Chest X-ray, AP view. Patient: 28 years old, sex F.
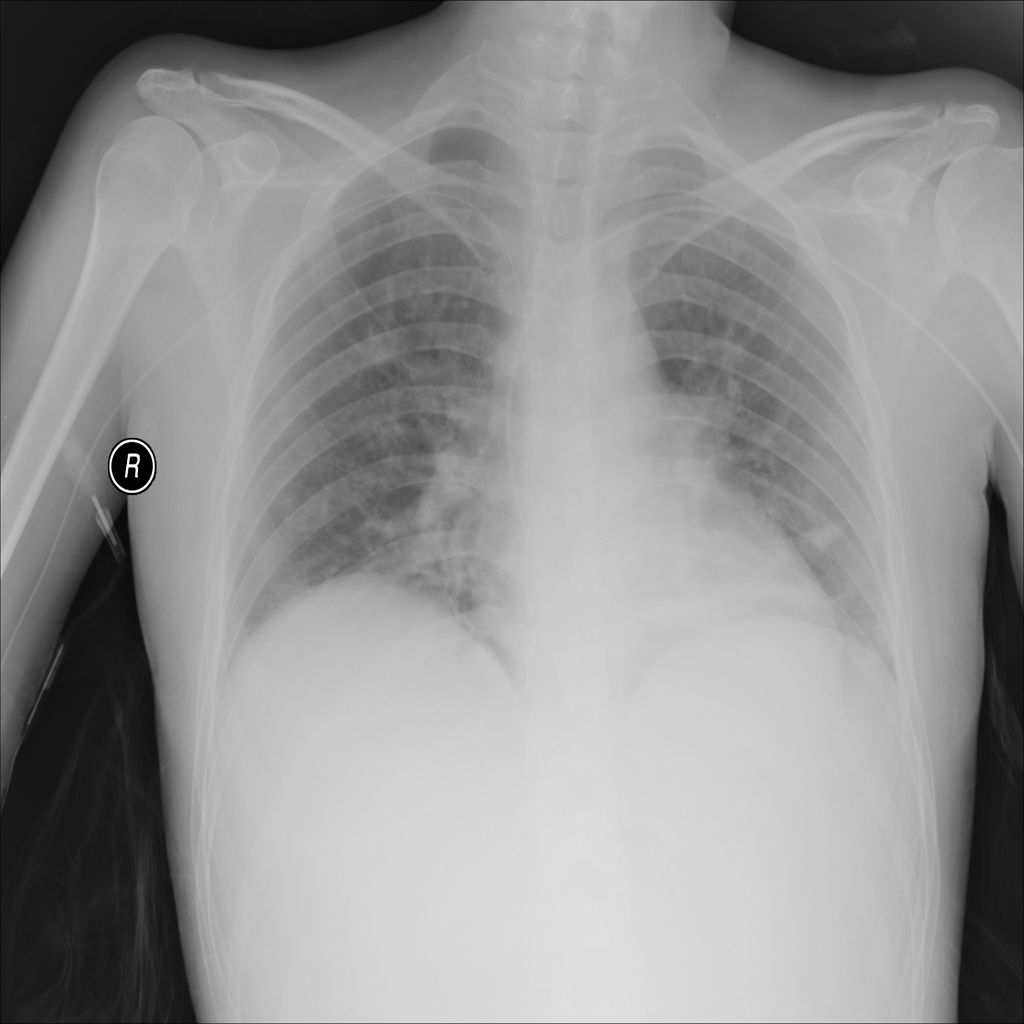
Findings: Atelectasis, Infiltration